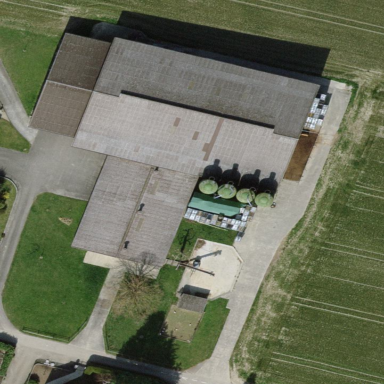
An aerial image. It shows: Farmyard area.